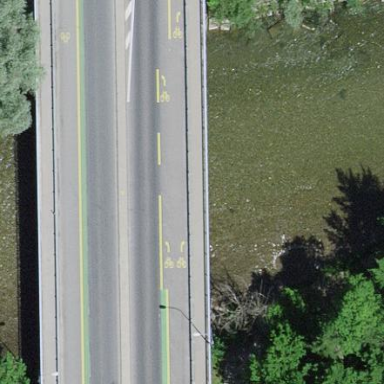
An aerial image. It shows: Man-made bridge.